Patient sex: F
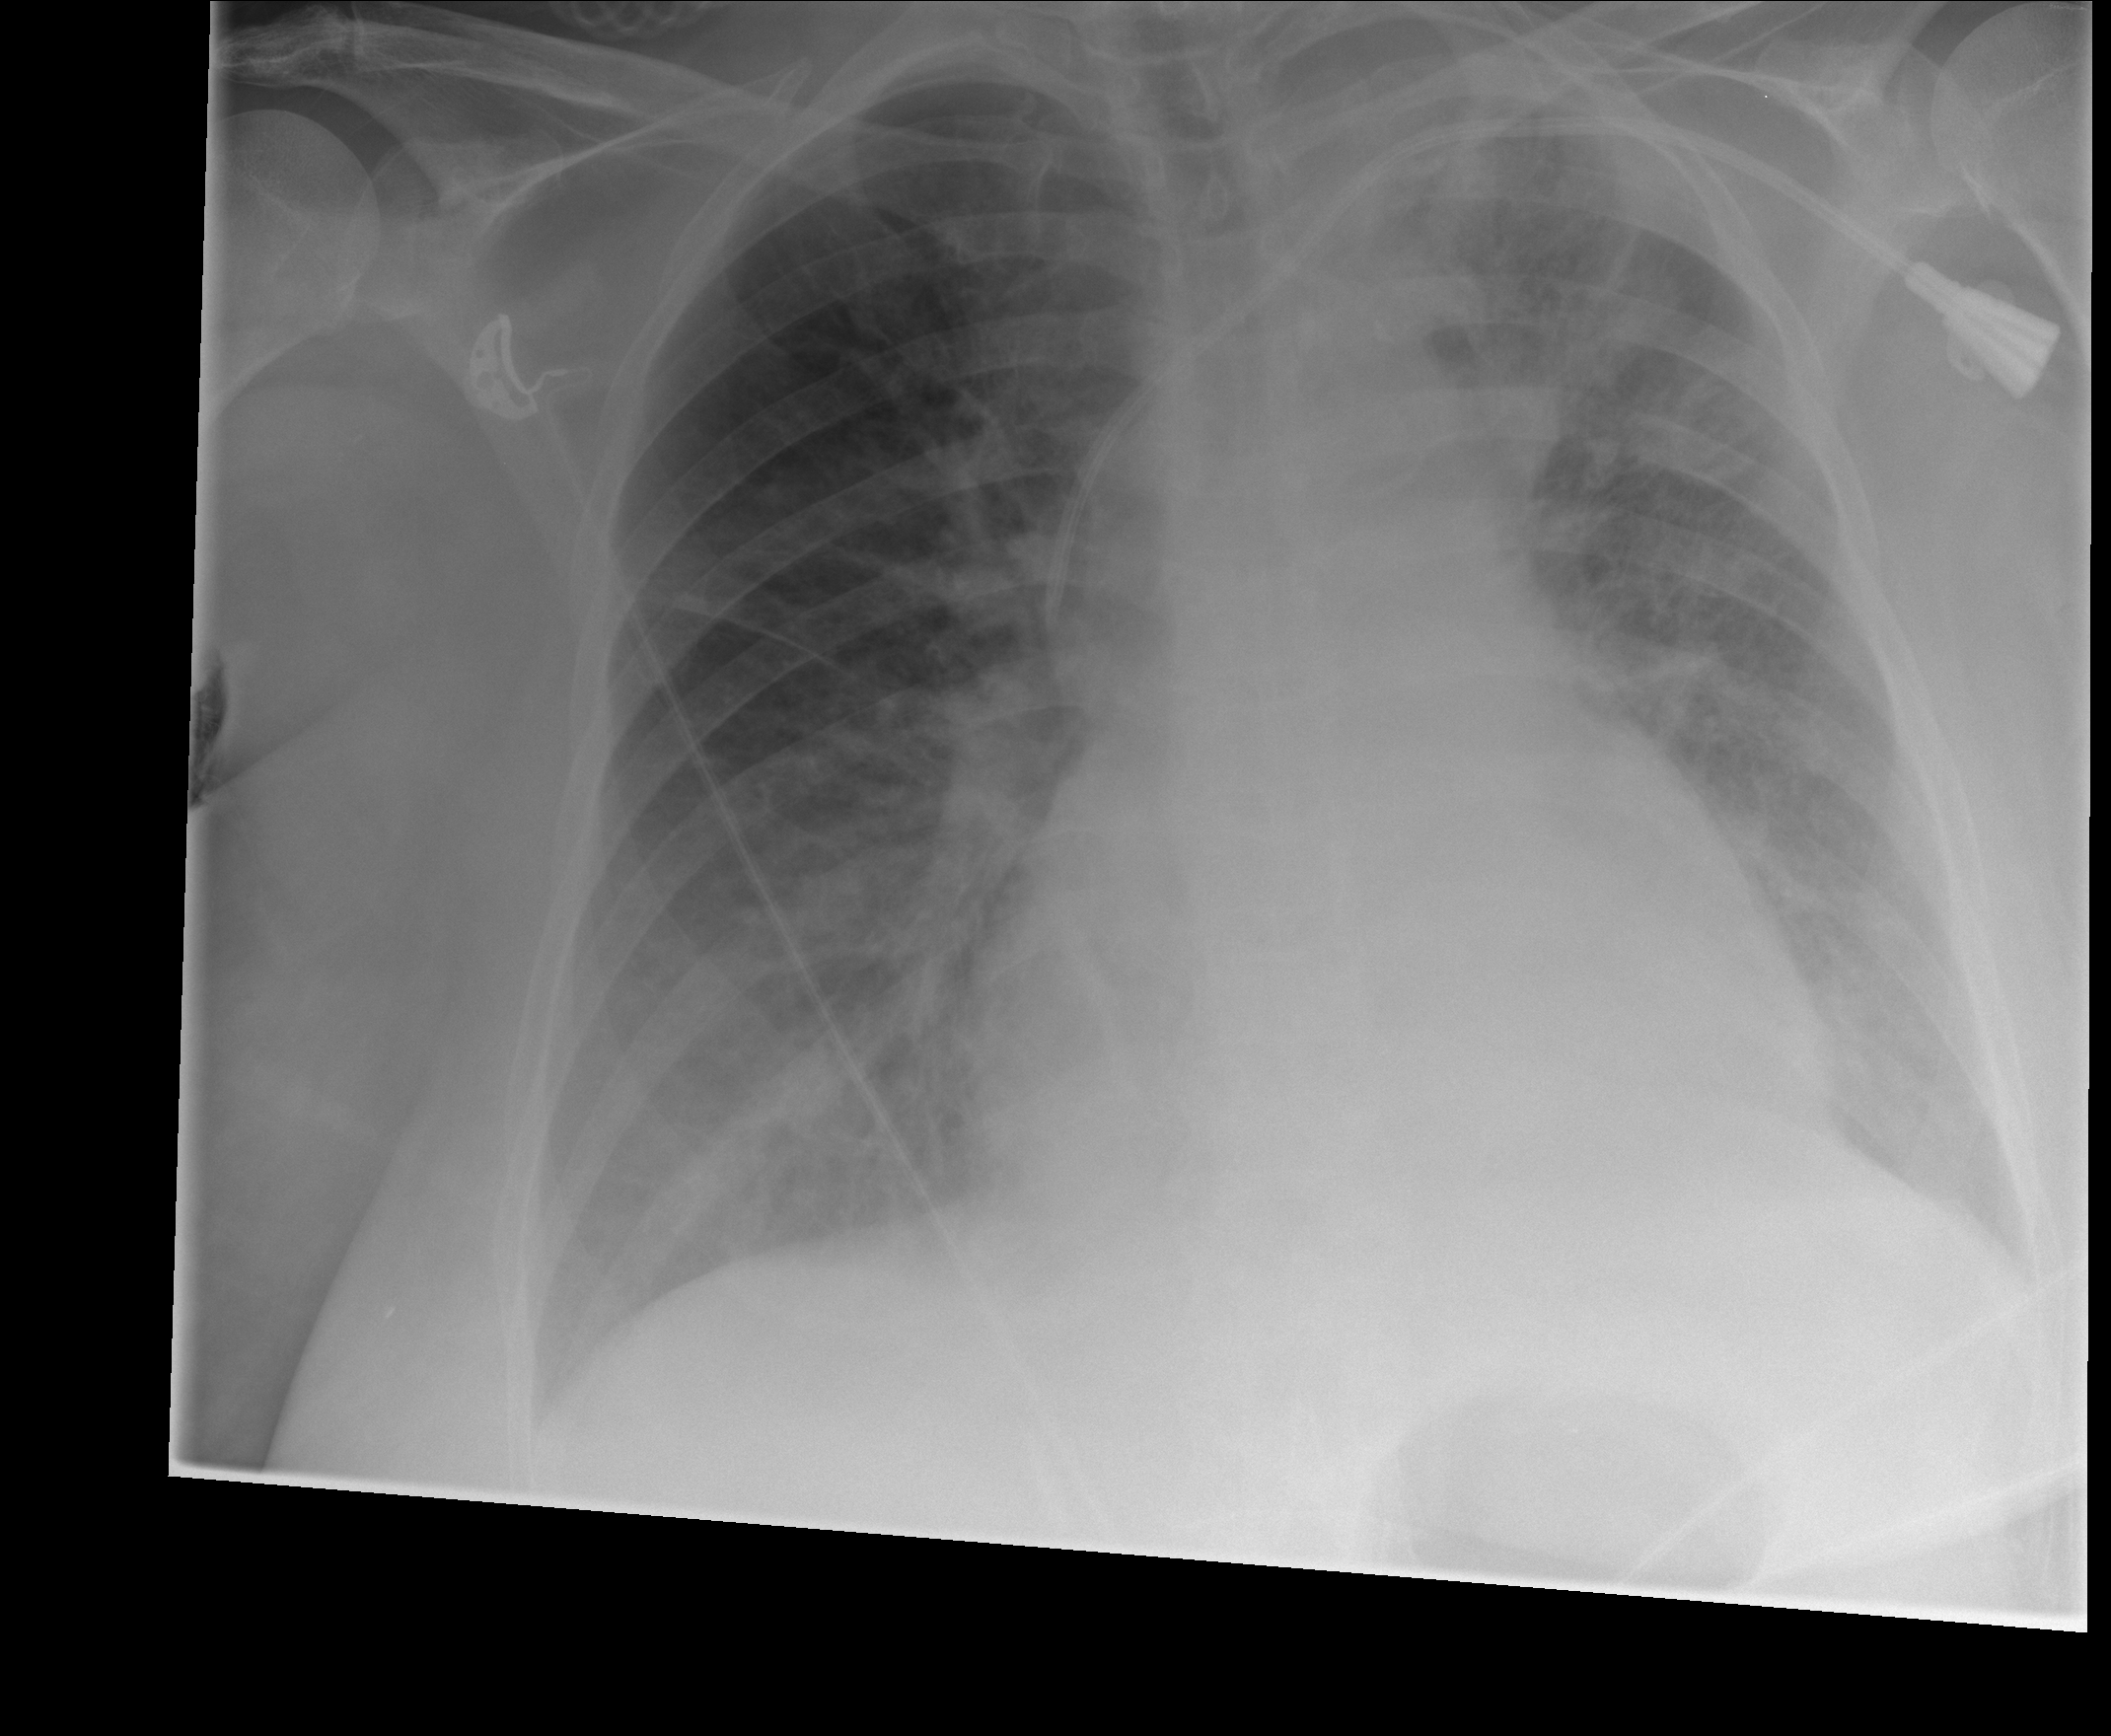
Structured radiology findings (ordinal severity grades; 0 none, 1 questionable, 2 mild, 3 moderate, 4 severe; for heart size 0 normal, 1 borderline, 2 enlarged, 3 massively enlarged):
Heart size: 0
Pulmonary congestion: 2
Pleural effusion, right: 2
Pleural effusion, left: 3
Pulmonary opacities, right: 0
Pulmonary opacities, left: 0
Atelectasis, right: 0
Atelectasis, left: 2